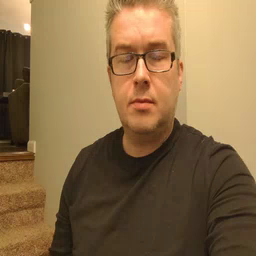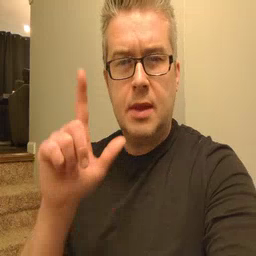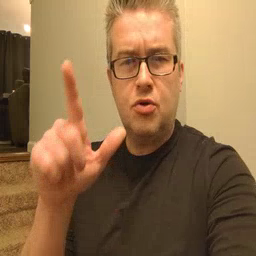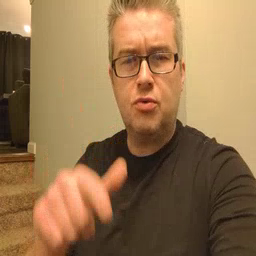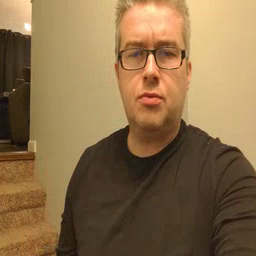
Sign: later